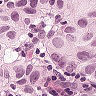
Metastatic tissue present: yes